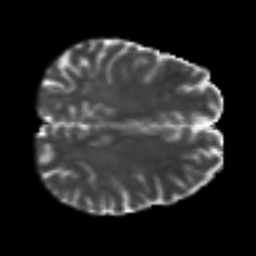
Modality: T2w
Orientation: axial
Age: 20
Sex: female
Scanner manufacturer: siemens
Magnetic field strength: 3 T
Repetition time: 7 s
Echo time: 0.0926 s